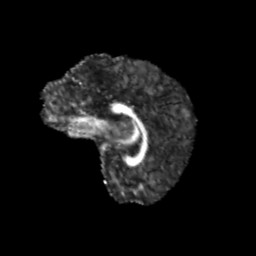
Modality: FA
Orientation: sagittal
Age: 11
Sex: female
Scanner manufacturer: siemens
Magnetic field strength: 3 T
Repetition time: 3.8 s
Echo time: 0.07 s